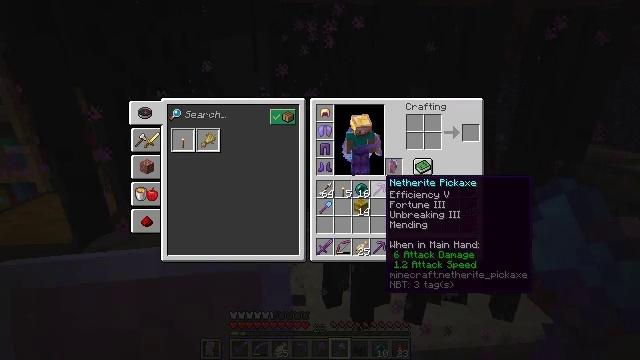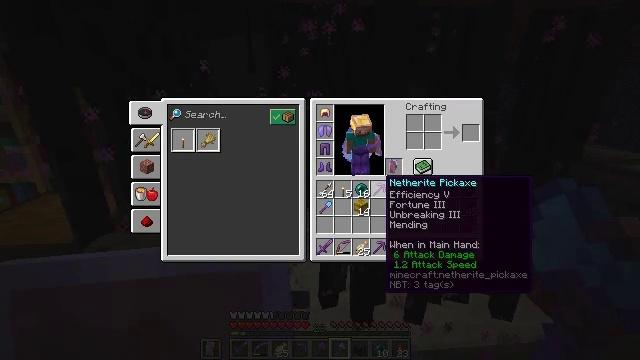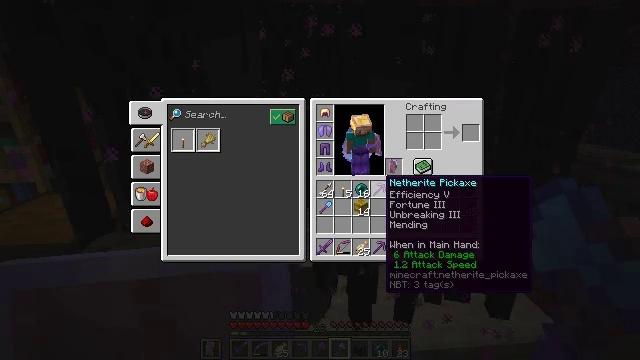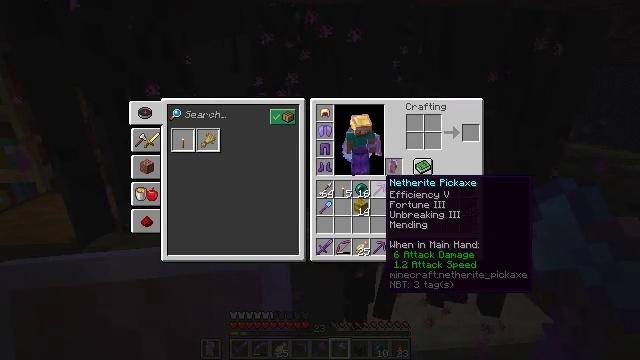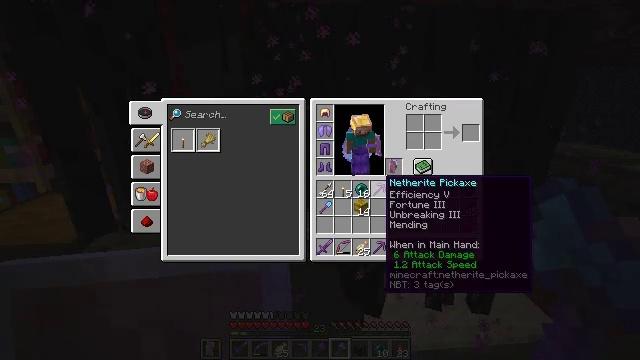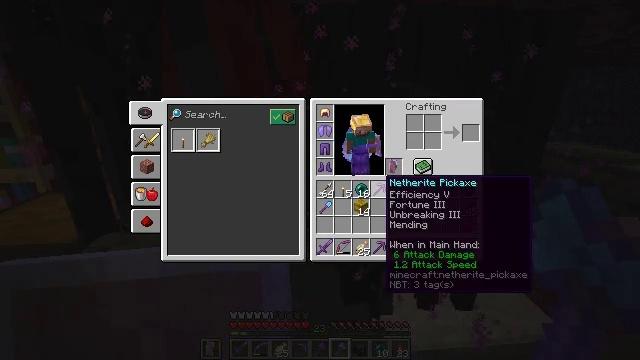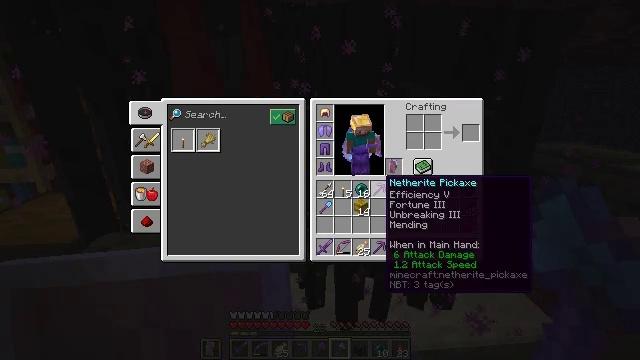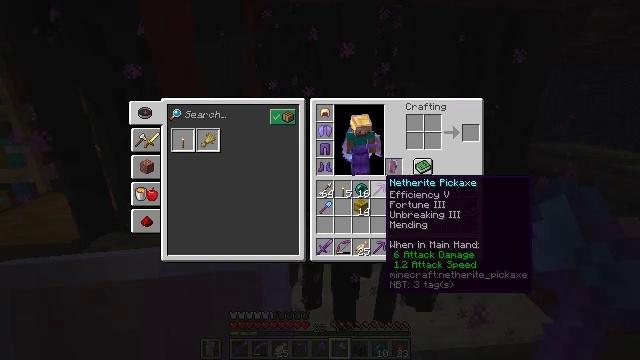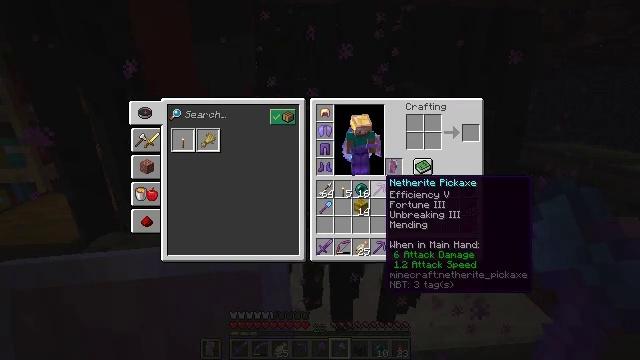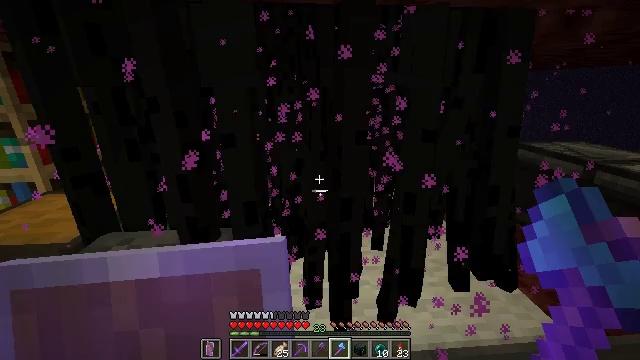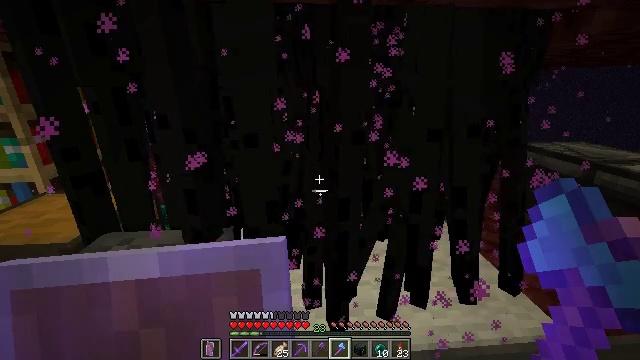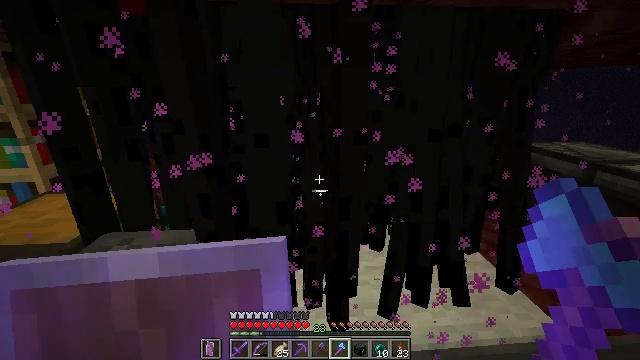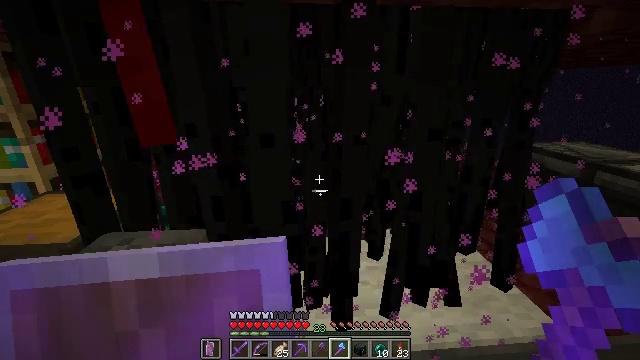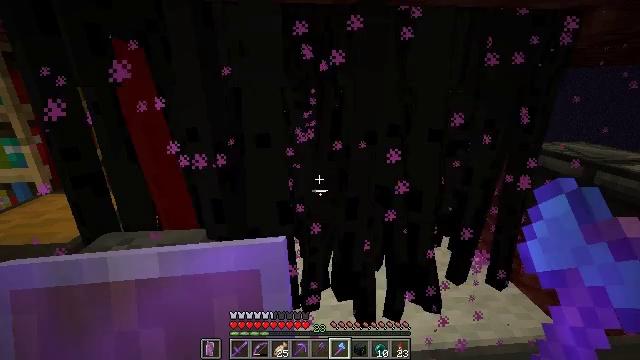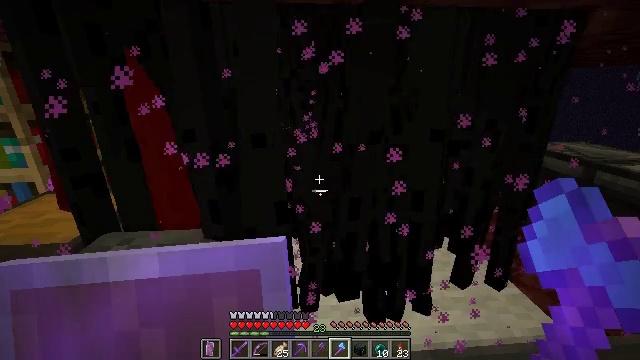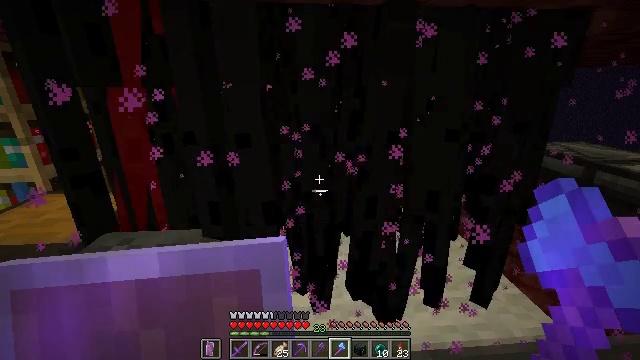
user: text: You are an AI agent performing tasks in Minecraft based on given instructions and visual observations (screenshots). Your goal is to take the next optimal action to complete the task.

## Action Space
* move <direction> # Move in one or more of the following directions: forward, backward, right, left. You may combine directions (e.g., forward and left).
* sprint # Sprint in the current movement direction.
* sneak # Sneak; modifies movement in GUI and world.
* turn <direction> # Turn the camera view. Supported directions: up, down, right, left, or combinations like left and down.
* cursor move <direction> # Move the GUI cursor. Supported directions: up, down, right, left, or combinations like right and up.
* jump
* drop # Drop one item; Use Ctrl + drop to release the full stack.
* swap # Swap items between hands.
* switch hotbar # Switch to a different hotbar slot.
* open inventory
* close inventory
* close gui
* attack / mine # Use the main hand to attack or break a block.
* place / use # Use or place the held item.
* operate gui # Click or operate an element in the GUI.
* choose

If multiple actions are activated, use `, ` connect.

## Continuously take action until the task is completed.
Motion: motion action
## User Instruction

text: Hunt the enderman.
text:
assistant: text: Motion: no_op
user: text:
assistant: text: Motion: no_op
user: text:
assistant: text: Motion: no_op
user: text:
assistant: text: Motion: no_op
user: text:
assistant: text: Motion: no_op
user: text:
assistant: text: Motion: no_op
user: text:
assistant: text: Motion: no_op
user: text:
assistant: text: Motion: no_op
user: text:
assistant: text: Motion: no_op
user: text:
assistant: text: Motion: close gui
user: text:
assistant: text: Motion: no_op
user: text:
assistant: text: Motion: no_op
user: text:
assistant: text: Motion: no_op
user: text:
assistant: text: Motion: no_op
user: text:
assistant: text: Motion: no_op
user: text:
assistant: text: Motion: no_op
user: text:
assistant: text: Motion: no_op
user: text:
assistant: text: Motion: no_op
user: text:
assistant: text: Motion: no_op
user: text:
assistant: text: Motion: turn left
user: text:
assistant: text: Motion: no_op
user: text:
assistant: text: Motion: no_op
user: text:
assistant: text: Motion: no_op
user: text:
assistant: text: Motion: no_op
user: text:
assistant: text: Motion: no_op
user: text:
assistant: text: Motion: no_op
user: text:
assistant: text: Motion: no_op
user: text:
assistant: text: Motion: no_op
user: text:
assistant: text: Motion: no_op
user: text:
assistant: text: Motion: no_op